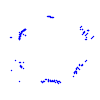
Particle: proton